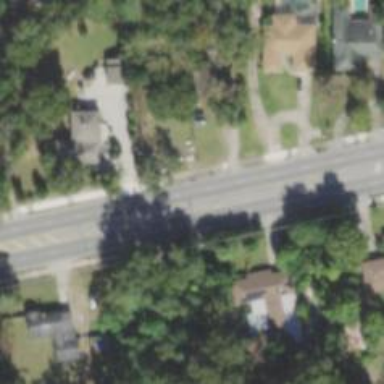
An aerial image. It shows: Secondary road with asphalt surface.